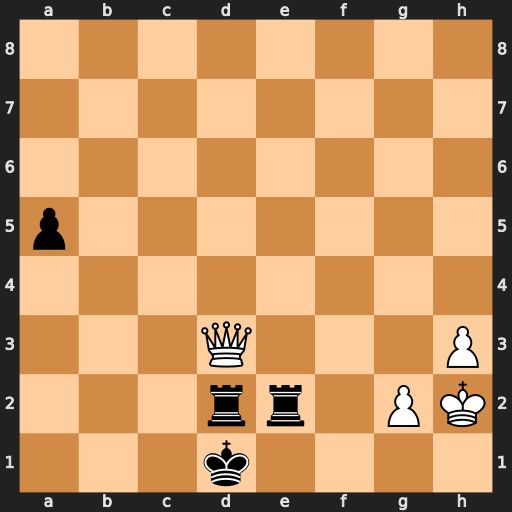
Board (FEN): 8/8/8/p7/8/3Q3P/3rr1PK/3k4
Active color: w
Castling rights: -
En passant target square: -
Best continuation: Qb1#